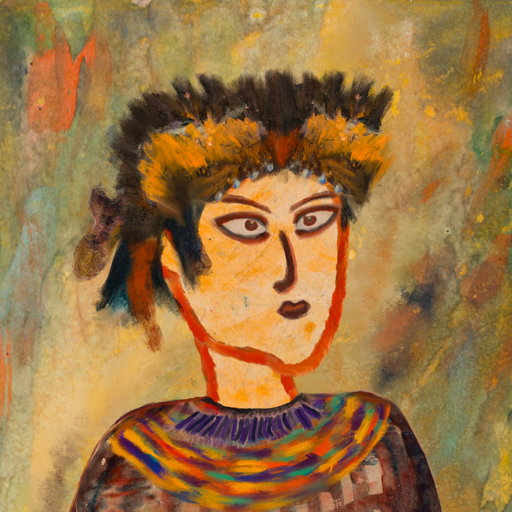
Background: Comrade, Head And Neck Side: Experience, Face Side: Roy_Bahadur, Bust: Orphan, Hair Side: Pipe, Head Accessory: Gypsy_Queen, Second Necklace: An_Impression_2, Necklace: HillGirl, Baby: Blank